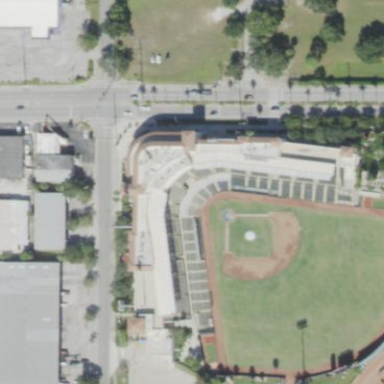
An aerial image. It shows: Stadium used for baseball.